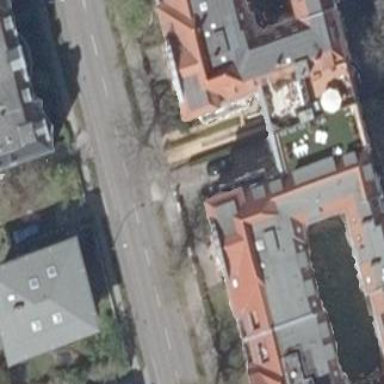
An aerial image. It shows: Historic yellow building with apartments. The roof is made of red roof tiles in saltbox shape.